Interaction volume radius: 10 \u00c5
Interaction volume height: 35 \u00c5
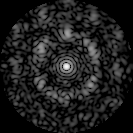
Disorder parameter: 0.6971